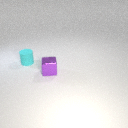
small purple metal cube in front of small cyan rubber cylinder